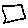
Label: square